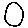
Label: circle